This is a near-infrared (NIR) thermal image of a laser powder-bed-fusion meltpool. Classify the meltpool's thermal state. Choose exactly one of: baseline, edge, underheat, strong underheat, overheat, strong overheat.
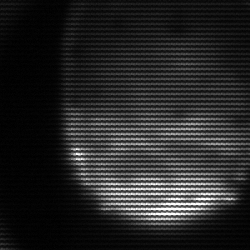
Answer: edge